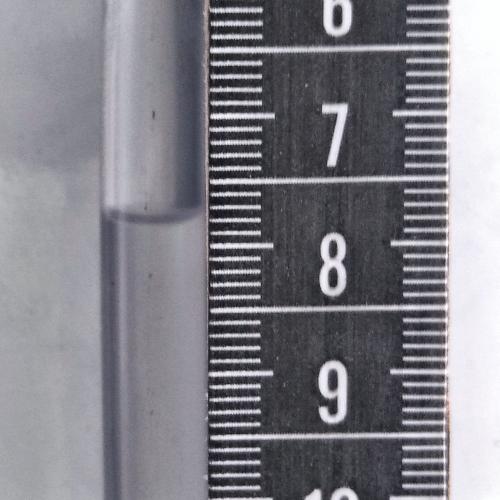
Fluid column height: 7.8 cm